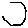
Label: hexagon